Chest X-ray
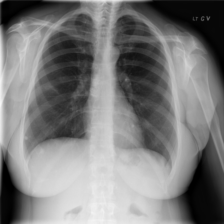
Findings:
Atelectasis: negative
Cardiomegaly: negative
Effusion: negative
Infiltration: negative
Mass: negative
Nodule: positive
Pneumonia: negative
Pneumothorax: negative
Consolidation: positive
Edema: negative
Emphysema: negative
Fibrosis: negative
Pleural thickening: negative
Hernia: negative